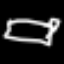
Label: bed